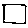
Label: square